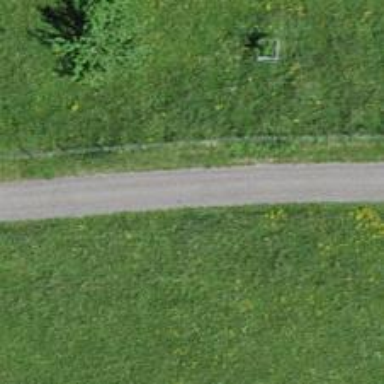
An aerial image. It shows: Well-maintained track road of grade 1.